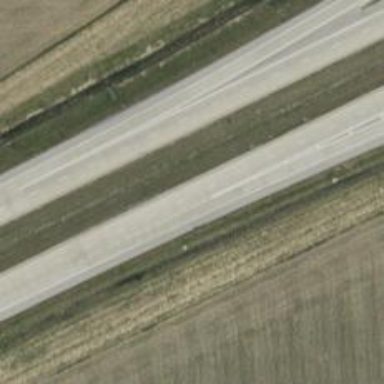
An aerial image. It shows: Motorway junction.